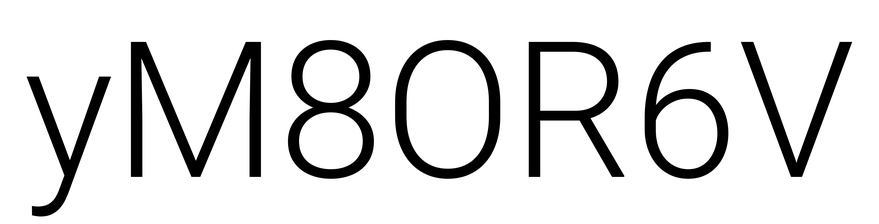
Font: Roboto_Light